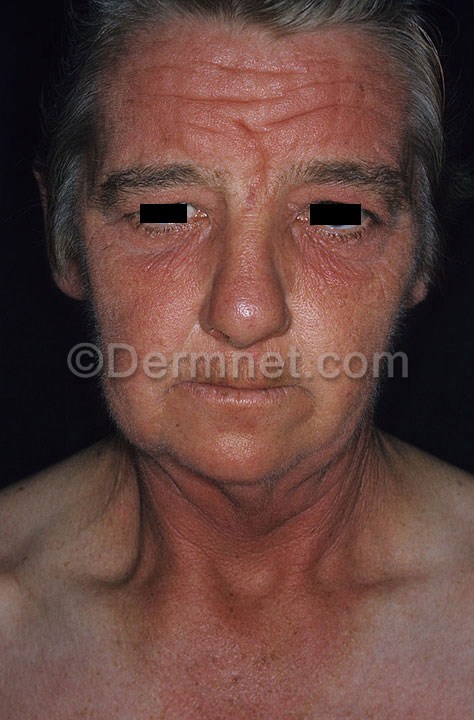
Disease: Exanthems and Drug Eruptions